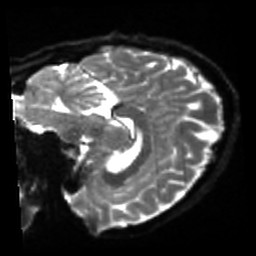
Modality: sbref
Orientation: sagittal
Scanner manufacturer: siemens
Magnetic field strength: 3 T
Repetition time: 4 s
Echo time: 0.0594 s